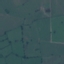
Land use / land cover: Pasture